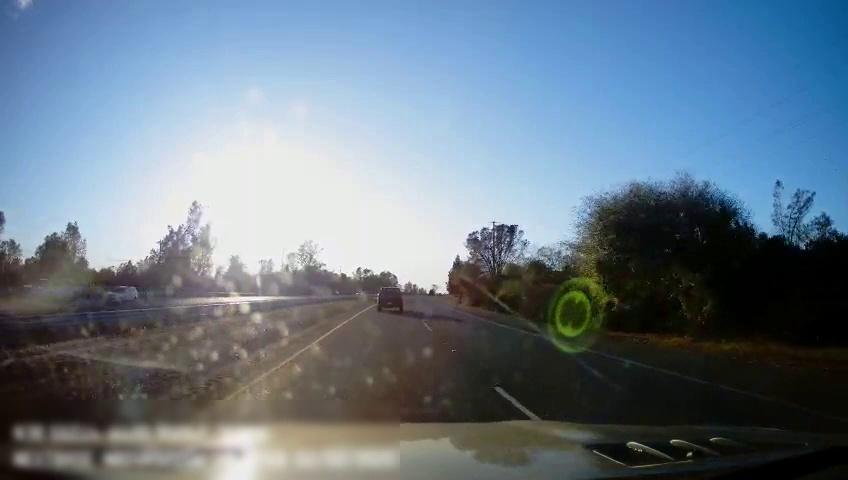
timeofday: Day
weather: Sunny
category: Drivable Space
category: Drivable Space
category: Vehicles | Truck
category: Vehicles | Truck
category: Vehicles | SUV
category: Lanes | Current Lane
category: Lanes | Current Lane
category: Lanes | Alternate Lane